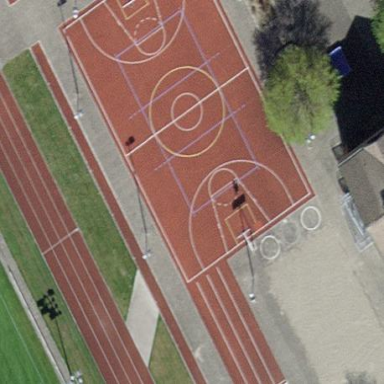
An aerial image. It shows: Maroon basketball court located on pitch for leisure land.